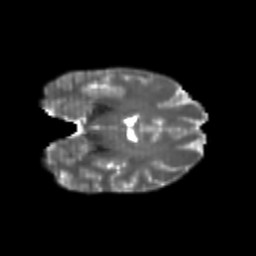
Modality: T2w
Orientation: coronal
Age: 20
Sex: female
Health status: healthy
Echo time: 0.074 s